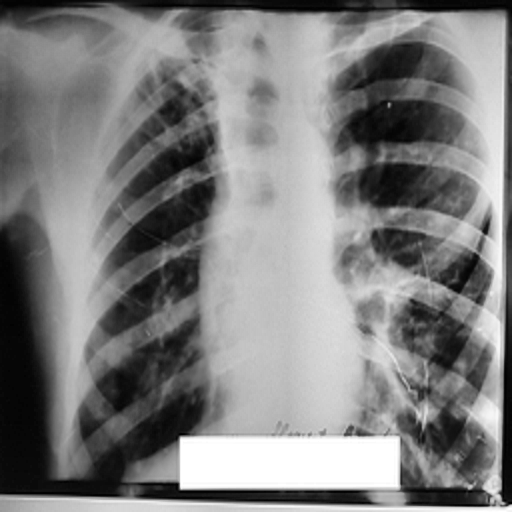
Finding: TUBERCULOSIS